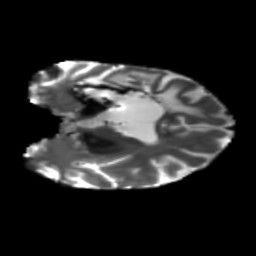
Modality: T2w
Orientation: coronal
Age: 31
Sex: female
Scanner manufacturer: siemens
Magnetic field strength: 3 T
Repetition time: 5.25 s
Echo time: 0.08 s